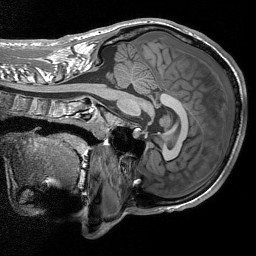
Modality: T1w
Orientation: sagittal
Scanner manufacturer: siemens
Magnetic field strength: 3 T
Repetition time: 1.76 s
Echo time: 0.0022 s